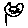
Label: cat